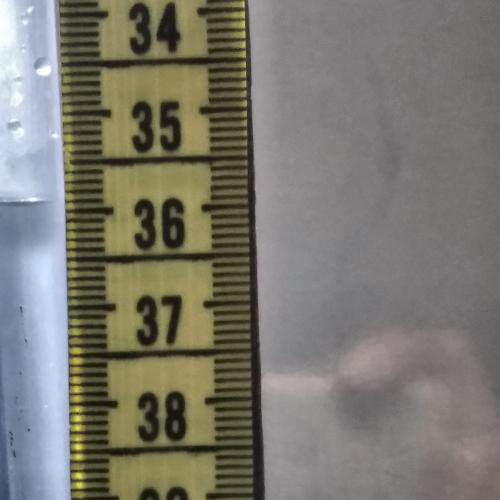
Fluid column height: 35.9 cm